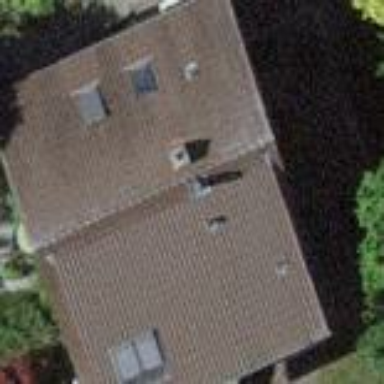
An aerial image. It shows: Gabled roof house.